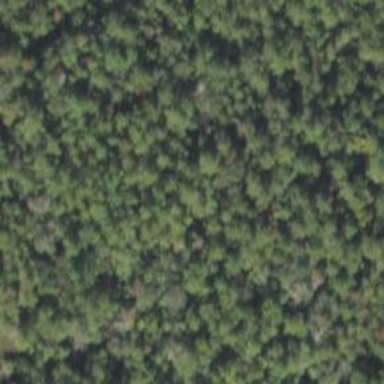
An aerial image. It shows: Mixed woodland area with various types of leaves.